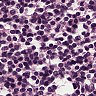
Metastatic tissue present: no